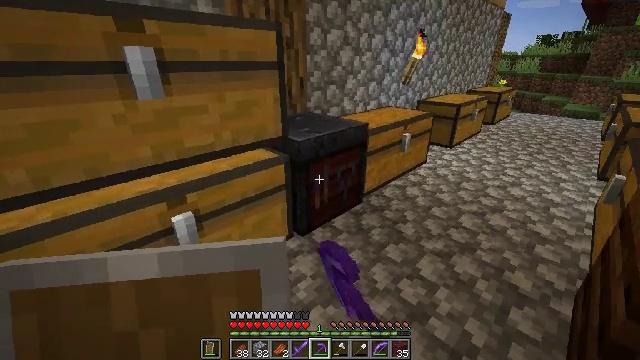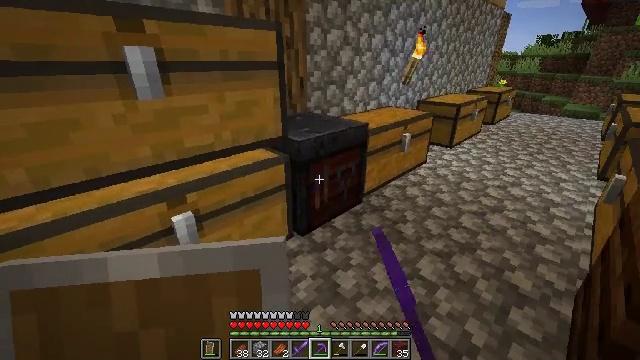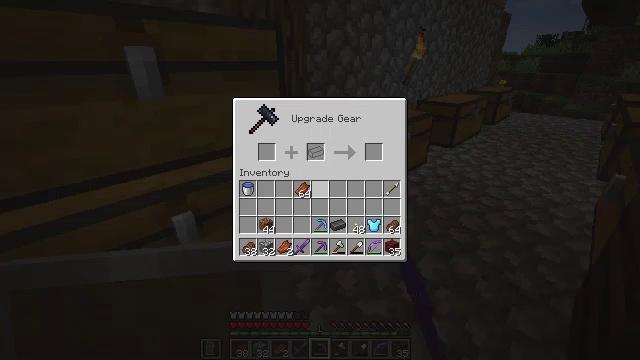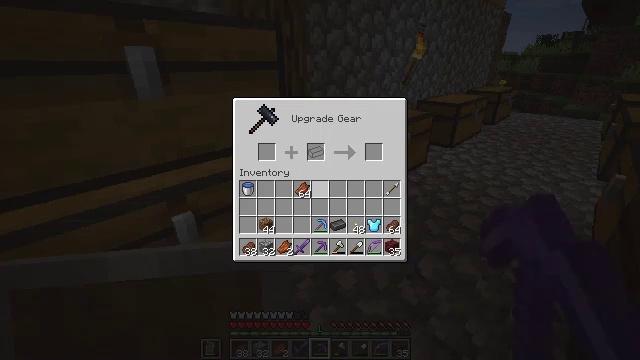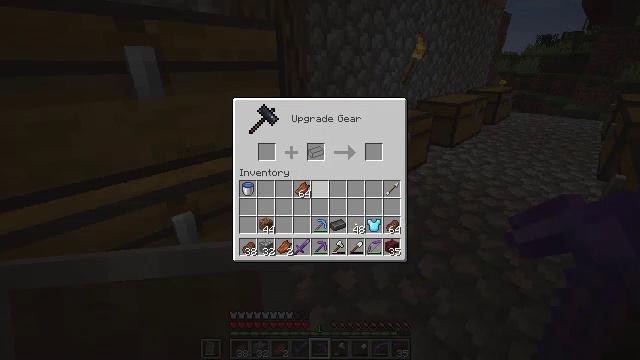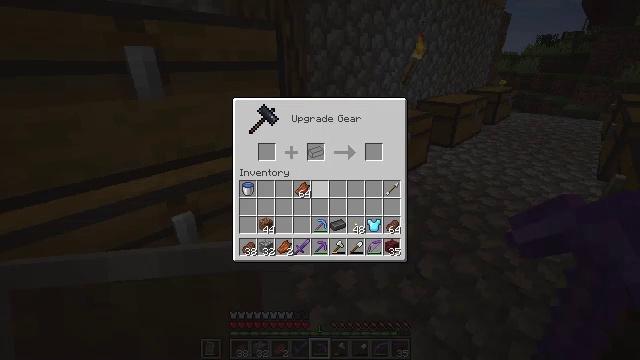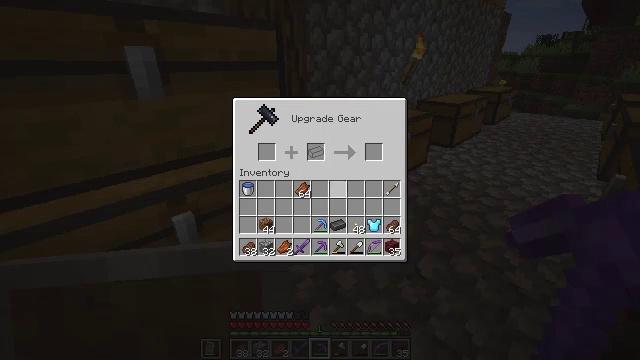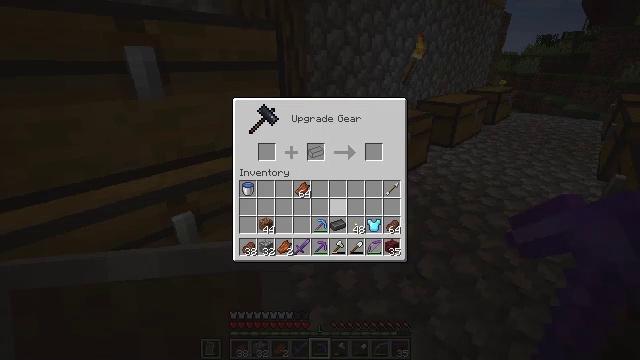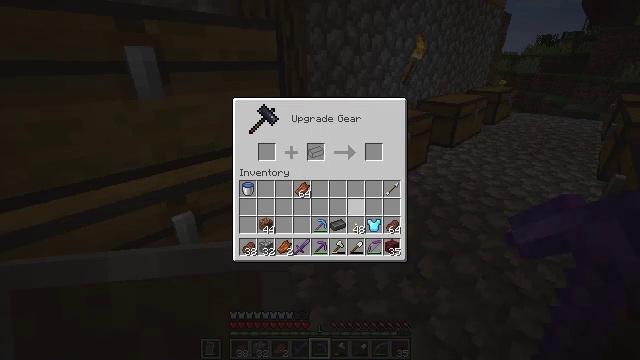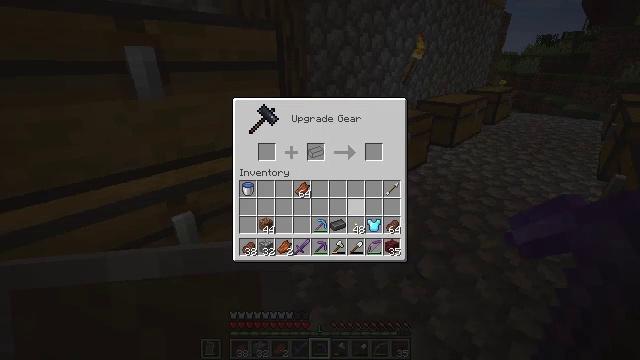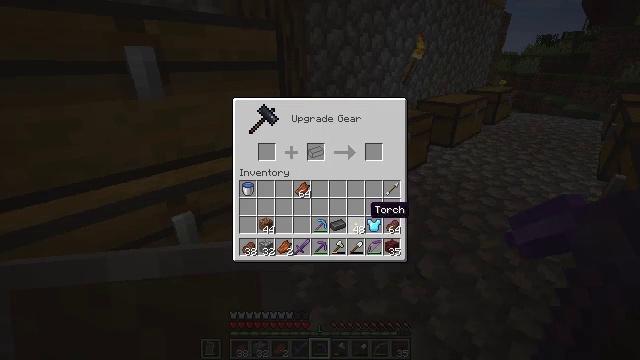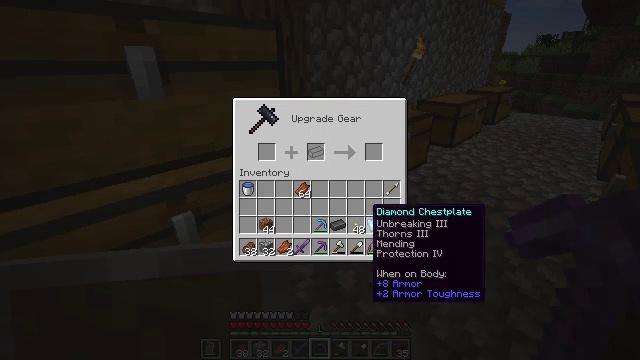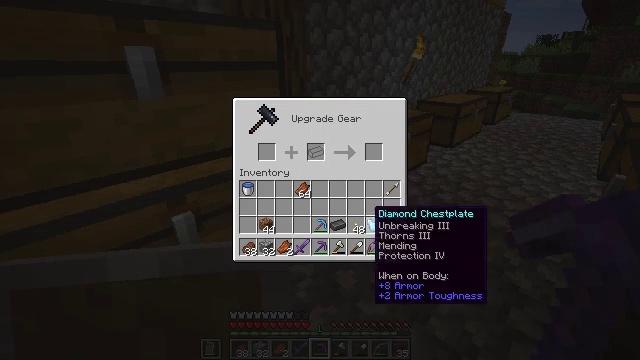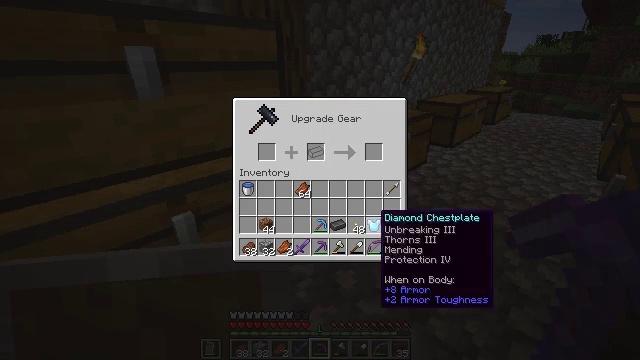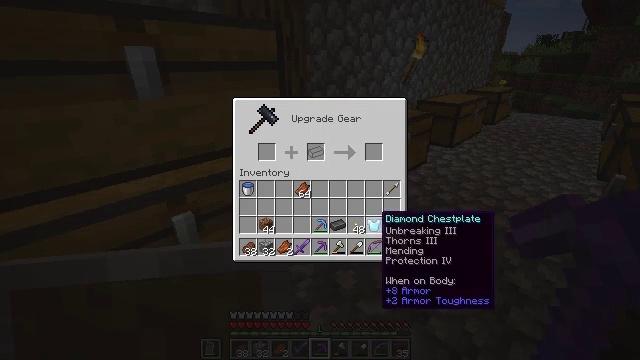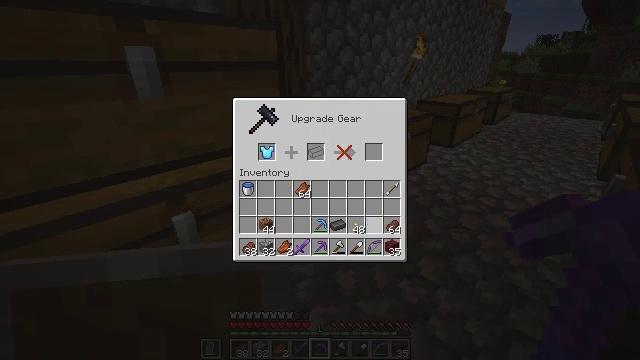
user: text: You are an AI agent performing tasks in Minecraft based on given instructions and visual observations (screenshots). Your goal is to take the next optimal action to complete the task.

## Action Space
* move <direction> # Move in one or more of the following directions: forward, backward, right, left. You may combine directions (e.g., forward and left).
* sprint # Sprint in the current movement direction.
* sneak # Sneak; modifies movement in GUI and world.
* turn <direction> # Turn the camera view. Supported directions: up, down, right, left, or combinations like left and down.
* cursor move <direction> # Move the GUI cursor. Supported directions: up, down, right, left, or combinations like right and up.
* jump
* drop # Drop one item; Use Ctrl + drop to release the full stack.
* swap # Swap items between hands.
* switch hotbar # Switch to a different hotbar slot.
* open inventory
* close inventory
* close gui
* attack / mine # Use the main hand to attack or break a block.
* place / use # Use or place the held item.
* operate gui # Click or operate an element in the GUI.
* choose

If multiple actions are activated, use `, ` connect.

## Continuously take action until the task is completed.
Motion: motion action
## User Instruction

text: Open the smithing table to create a netherite chestplate.
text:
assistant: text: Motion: no_op
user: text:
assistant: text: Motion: no_op
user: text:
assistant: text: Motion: no_op
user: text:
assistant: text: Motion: no_op
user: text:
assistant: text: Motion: sneak
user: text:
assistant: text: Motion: sneak, turn right and down
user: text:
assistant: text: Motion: sneak, turn right and down
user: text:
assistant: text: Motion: sneak, turn right and down
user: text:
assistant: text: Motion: sneak
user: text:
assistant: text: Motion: sneak
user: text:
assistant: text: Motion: sneak
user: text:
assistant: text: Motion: sneak
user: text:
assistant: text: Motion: sneak
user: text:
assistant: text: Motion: sneak
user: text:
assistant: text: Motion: sneak, use / place
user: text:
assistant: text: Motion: sneak, use / place
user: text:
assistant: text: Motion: sneak, use / place
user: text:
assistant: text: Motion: sneak, turn left
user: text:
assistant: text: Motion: sneak
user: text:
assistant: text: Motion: sneak
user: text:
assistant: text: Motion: sneak
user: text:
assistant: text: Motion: sneak
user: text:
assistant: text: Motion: sneak
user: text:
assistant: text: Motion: sneak, use / place
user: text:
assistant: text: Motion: sneak, use / place
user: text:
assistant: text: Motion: sneak
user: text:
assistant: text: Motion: no_op
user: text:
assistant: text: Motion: turn right
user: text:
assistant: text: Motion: no_op
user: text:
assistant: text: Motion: no_op